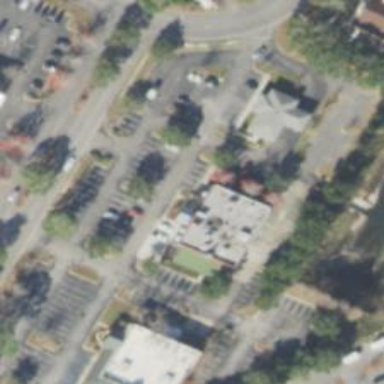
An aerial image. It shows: Parking space is available.